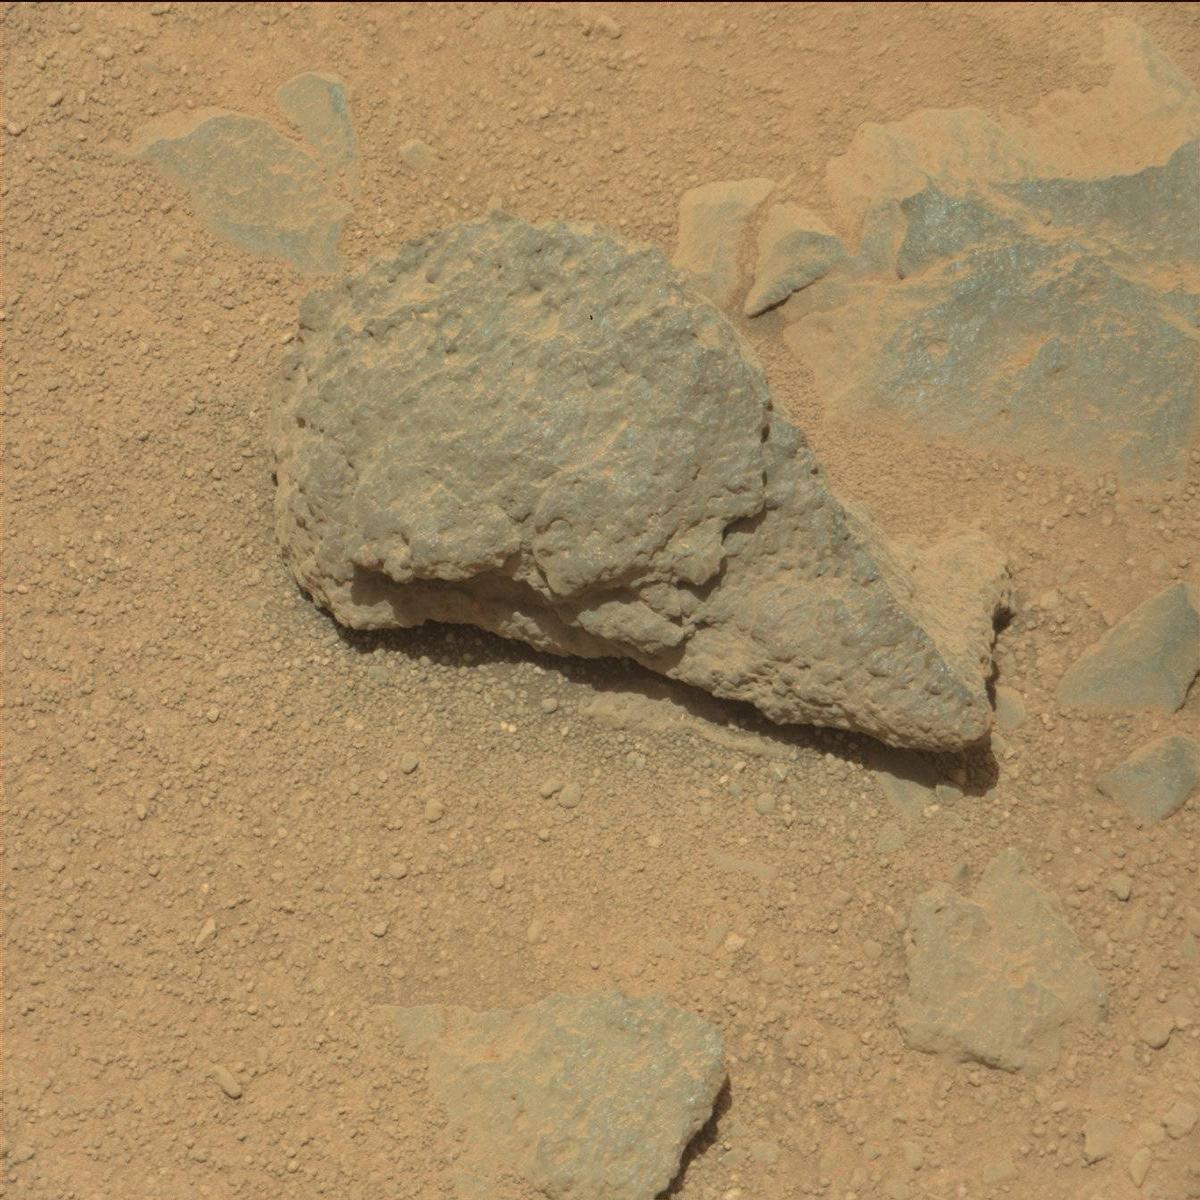
Terrain classes present: Bedrock, Sand / Soil